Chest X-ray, PA view. Patient: 26 years old, sex F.
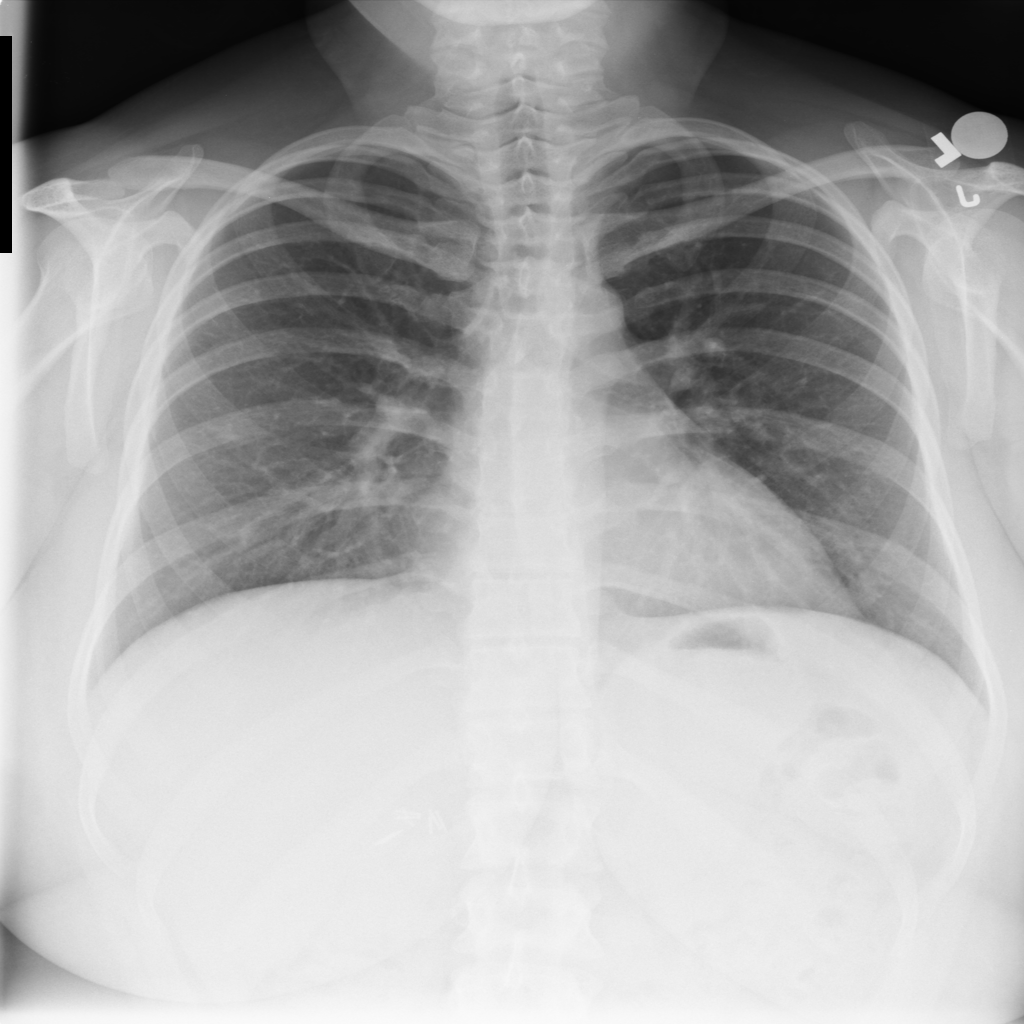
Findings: No Finding